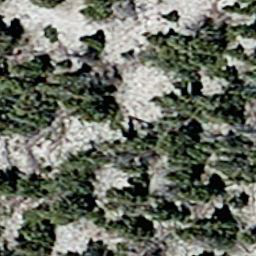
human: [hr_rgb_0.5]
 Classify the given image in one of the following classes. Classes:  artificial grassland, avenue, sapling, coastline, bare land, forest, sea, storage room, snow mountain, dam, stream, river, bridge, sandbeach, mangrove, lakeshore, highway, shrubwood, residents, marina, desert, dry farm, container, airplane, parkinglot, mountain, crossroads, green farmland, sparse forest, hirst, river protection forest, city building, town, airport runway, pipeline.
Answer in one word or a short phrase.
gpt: sparse forest